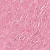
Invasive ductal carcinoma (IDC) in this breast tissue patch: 0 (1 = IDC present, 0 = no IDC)